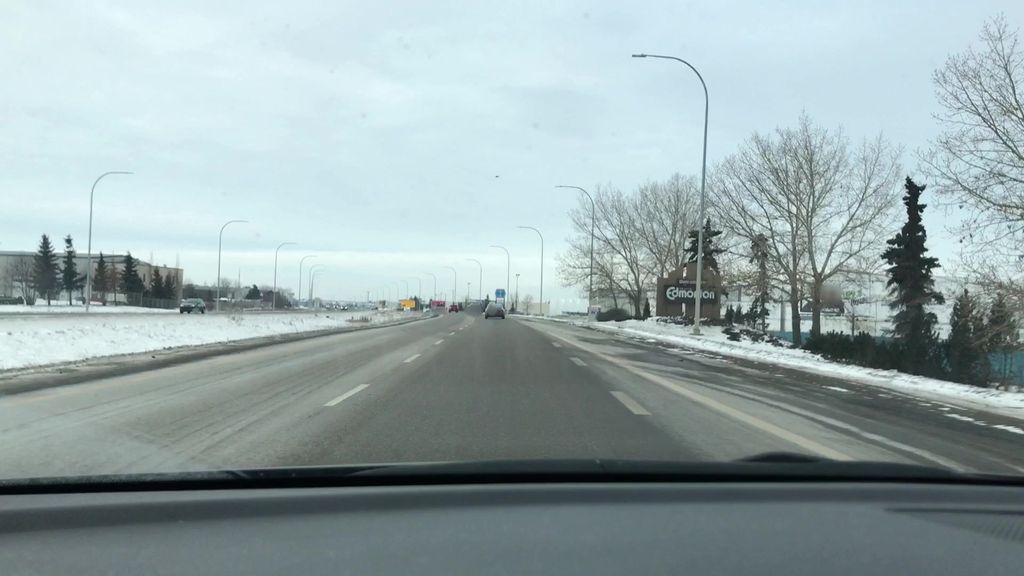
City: edmonton